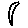
Label: moon